Field crop: maize
Growth stage: 2
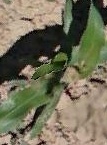
Species: maize